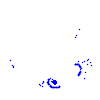
Particle: pion